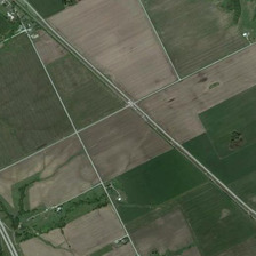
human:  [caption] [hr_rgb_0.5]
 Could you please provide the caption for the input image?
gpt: A ramp divides the light green farmland into two parts.

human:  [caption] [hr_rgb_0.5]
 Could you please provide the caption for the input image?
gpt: an oblique road separates the light green agricultural land into two parts.

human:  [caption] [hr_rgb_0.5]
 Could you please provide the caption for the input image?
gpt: Diagonal road separates pale green farmland in two parts.

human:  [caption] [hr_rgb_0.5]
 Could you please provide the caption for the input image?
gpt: different crops are planted on different parts of the farmland .

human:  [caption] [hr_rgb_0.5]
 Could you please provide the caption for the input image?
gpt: an oblique road separates the light green agricultural land into two parts.